Interaction volume radius: 5 \u00c5
Interaction volume height: 15 \u00c5
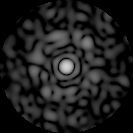
Disorder parameter: 0.8239